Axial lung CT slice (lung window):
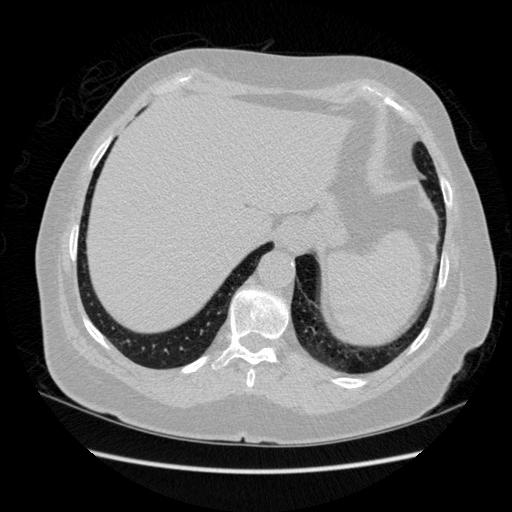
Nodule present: no